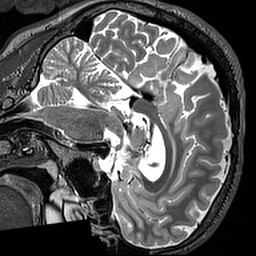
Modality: T2w
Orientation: sagittal
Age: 18
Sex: male
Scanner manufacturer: siemens
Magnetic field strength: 3 T
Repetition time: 3.2 s
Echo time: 0.567 s